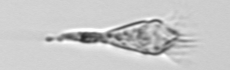
Label: Paratontonia_gracillima